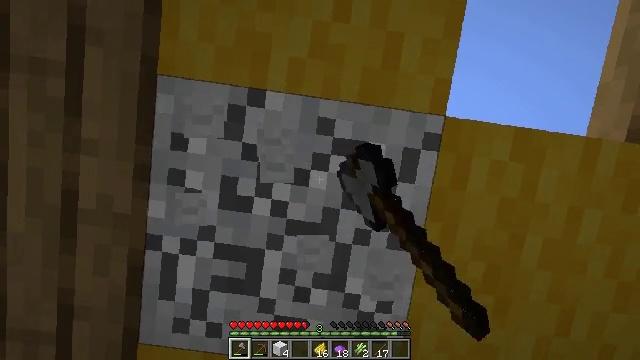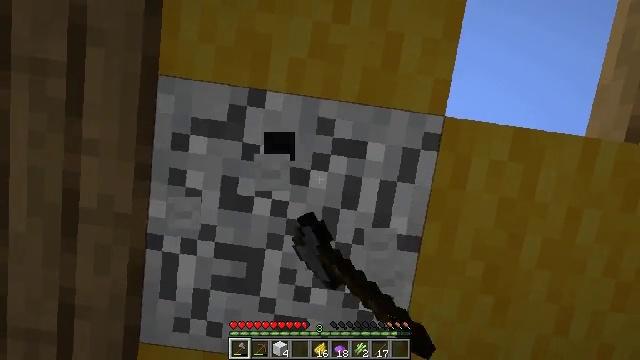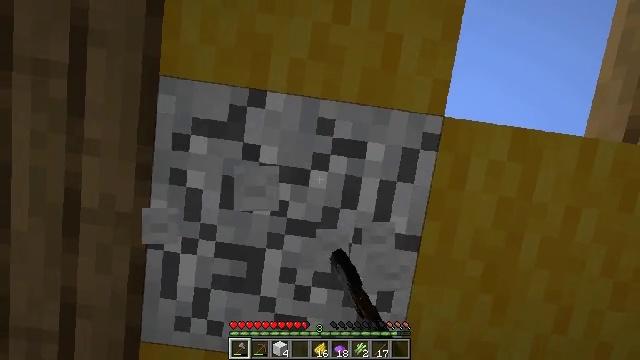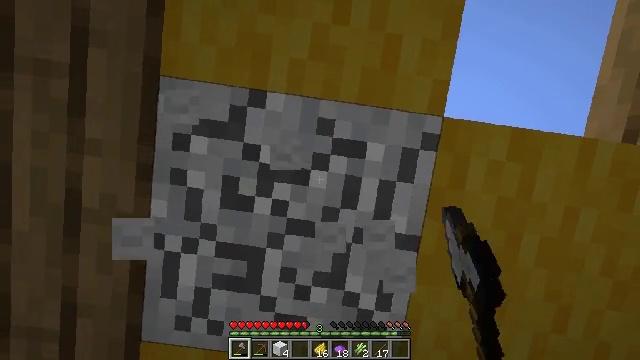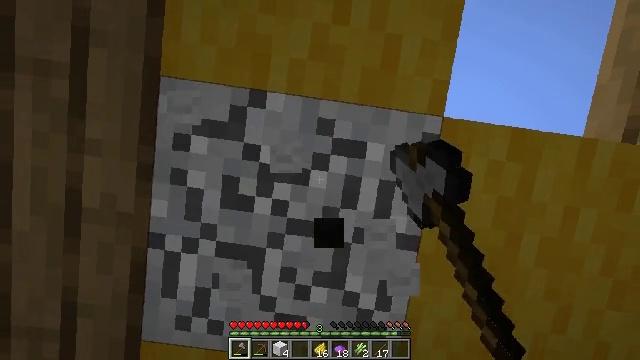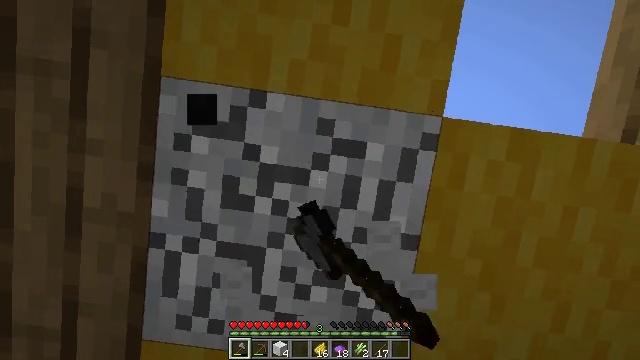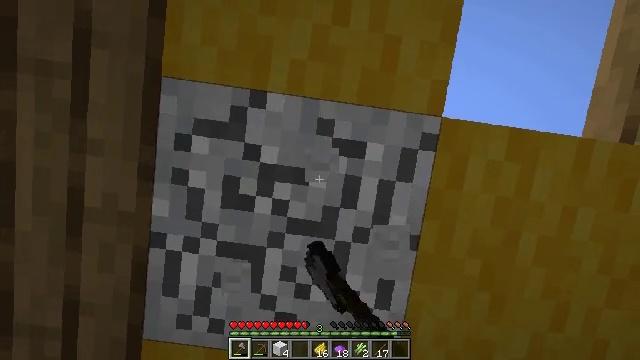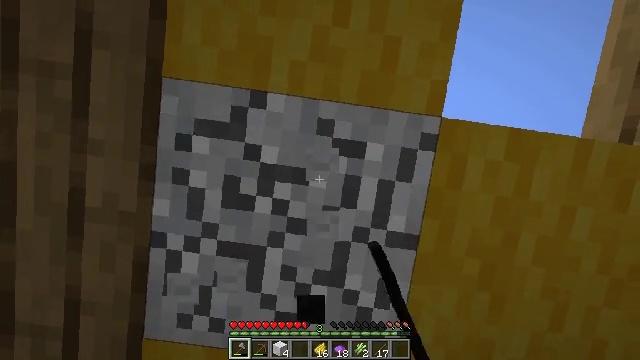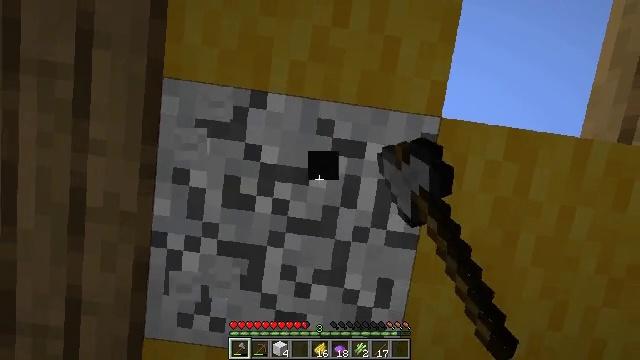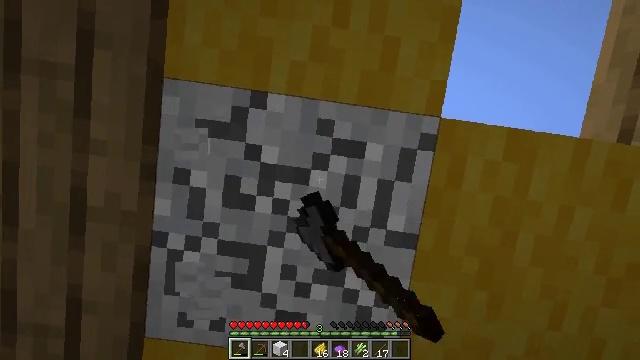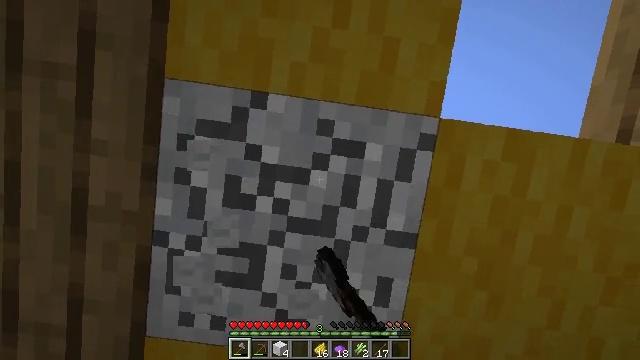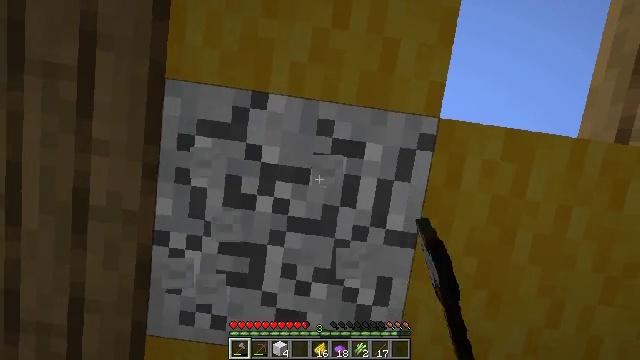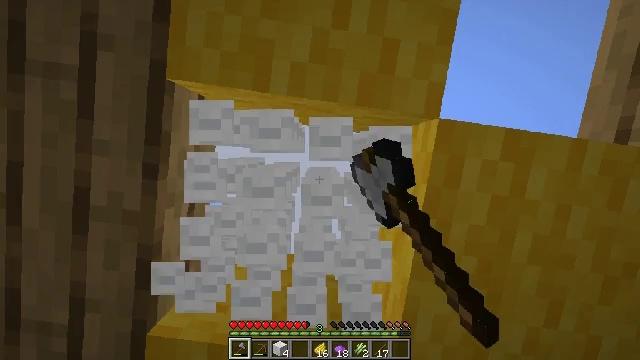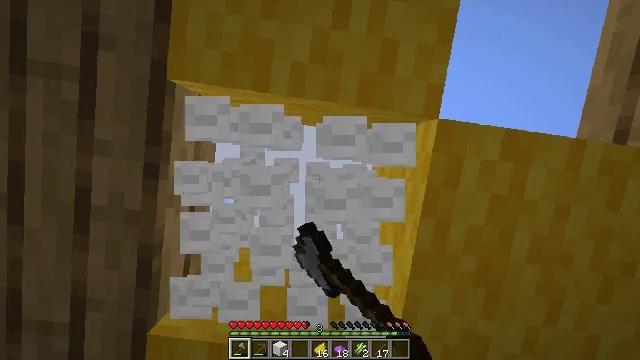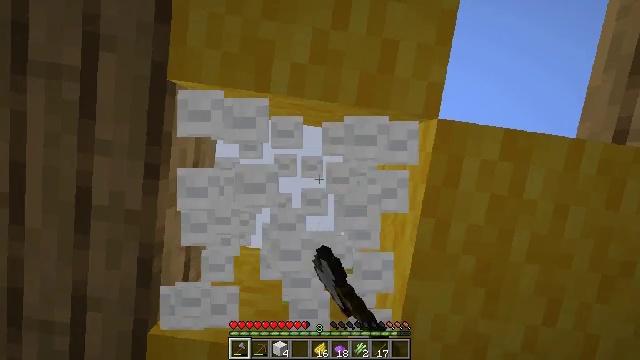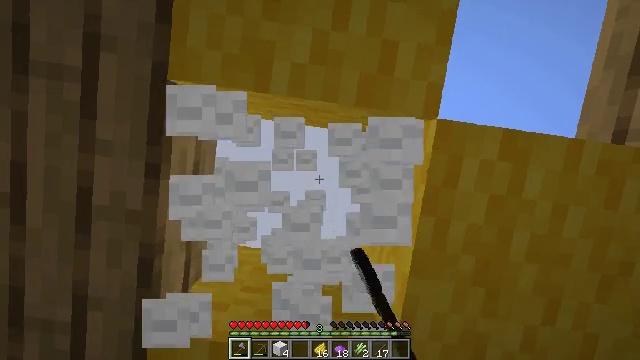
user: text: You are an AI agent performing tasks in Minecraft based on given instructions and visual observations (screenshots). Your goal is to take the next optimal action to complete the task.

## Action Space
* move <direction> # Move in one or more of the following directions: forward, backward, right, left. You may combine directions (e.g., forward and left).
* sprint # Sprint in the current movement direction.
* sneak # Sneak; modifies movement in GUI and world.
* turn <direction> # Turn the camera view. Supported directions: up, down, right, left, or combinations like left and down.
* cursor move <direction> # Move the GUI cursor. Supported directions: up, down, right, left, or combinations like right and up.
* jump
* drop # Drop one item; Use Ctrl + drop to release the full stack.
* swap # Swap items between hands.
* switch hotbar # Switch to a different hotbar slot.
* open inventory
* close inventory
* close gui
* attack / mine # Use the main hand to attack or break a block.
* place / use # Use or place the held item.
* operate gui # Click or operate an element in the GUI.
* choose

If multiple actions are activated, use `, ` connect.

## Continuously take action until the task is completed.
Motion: motion action
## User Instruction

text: Attack the white wool to collect it.
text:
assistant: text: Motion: attack / mine
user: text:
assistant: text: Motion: attack / mine
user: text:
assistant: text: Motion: attack / mine
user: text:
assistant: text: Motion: attack / mine
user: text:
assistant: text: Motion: attack / mine
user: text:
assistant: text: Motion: attack / mine
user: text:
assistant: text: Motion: attack / mine
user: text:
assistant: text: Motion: attack / mine
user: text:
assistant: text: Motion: attack / mine
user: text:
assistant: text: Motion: attack / mine
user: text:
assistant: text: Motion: attack / mine
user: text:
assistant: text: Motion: attack / mine
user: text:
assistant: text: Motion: attack / mine
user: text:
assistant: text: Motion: attack / mine
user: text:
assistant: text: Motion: attack / mine
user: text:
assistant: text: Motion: attack / mine
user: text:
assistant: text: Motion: attack / mine
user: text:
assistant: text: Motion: attack / mine
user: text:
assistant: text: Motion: attack / mine
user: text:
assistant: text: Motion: attack / mine
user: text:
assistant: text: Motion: no_op
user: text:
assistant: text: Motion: no_op
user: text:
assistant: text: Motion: move forward
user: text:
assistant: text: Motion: move forward
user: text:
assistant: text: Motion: move forward
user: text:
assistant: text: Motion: move forward
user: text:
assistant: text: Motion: move forward
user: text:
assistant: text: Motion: move forward
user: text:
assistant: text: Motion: move forward
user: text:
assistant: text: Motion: move forward, jump